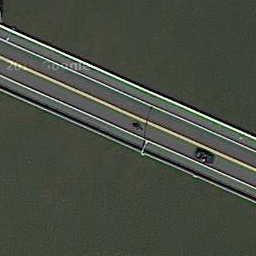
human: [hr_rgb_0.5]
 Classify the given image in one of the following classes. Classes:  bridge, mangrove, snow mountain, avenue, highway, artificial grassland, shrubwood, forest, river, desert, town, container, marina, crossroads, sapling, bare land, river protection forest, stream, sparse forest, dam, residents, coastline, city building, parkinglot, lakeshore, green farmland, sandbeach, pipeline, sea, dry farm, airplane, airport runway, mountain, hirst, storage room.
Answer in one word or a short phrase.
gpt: bridge